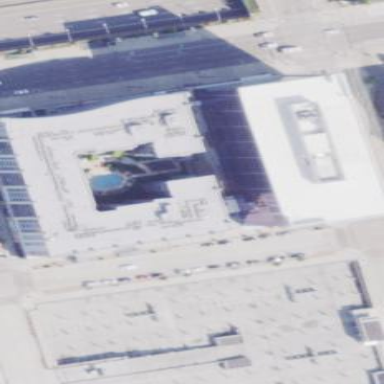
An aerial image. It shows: Part of the building is designated for commercial use.